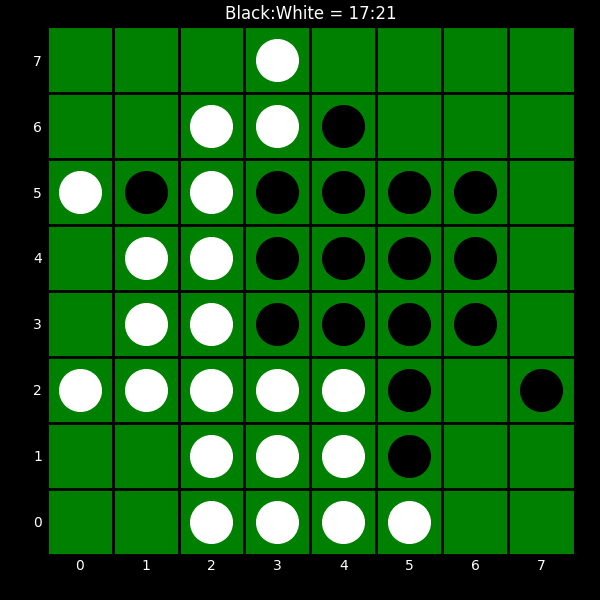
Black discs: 17
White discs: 21